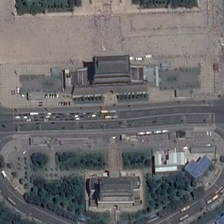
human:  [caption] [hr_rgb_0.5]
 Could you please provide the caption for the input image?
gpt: a square is near several buildings and many green trees .

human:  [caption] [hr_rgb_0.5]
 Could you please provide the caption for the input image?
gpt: a square is near several buildings and many green trees .

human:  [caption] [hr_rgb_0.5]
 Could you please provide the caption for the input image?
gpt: four green flower beds are in the center of the square .

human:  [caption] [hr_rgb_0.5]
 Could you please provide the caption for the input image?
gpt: many vehicles on the road in the the stream never stops flowing .

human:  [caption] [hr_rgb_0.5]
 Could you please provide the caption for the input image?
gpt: four green flower beds are in the center of the square .